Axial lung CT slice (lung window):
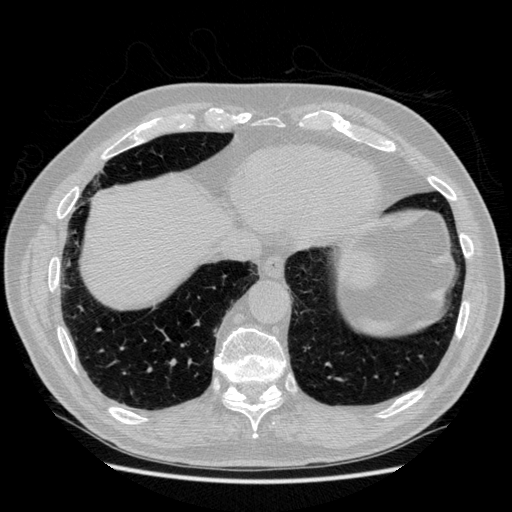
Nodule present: no